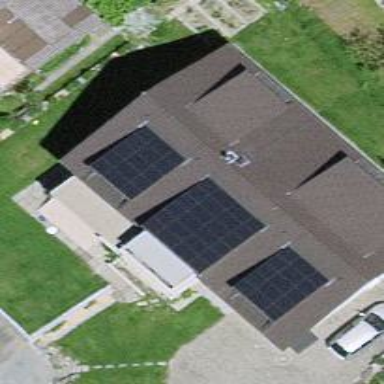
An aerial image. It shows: Solar photovoltaic panel generator on roof of building.